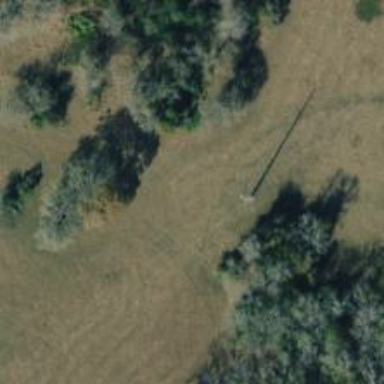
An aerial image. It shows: Power pole.